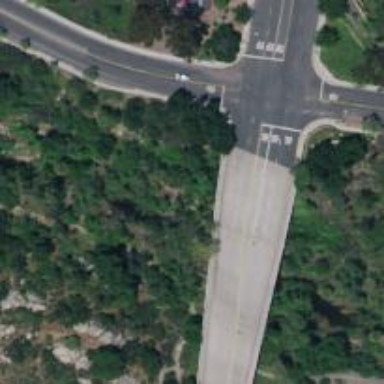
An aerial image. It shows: Bridge over tertiary road with separate sidewalks.